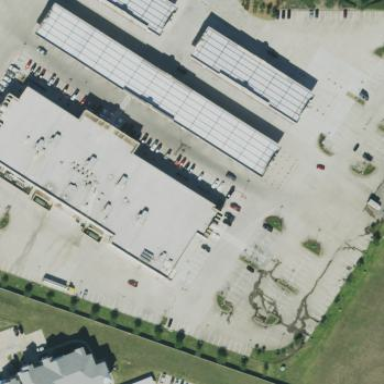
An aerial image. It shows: Convenience shop located in building.